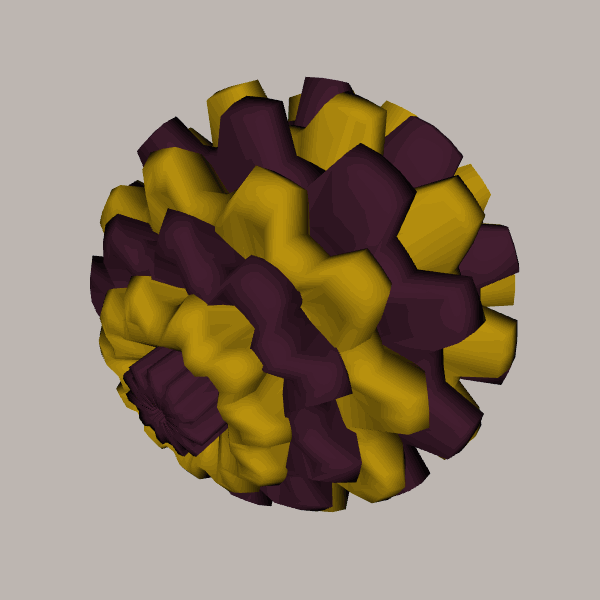
Background: light